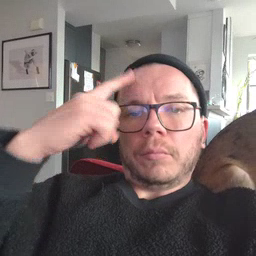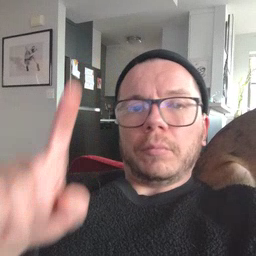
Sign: for